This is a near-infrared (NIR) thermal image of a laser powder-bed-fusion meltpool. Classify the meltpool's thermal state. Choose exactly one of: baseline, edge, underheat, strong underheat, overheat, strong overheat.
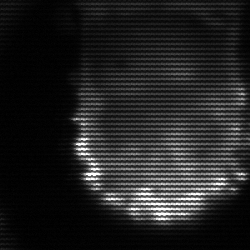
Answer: baseline